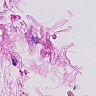
Metastatic tissue present: no